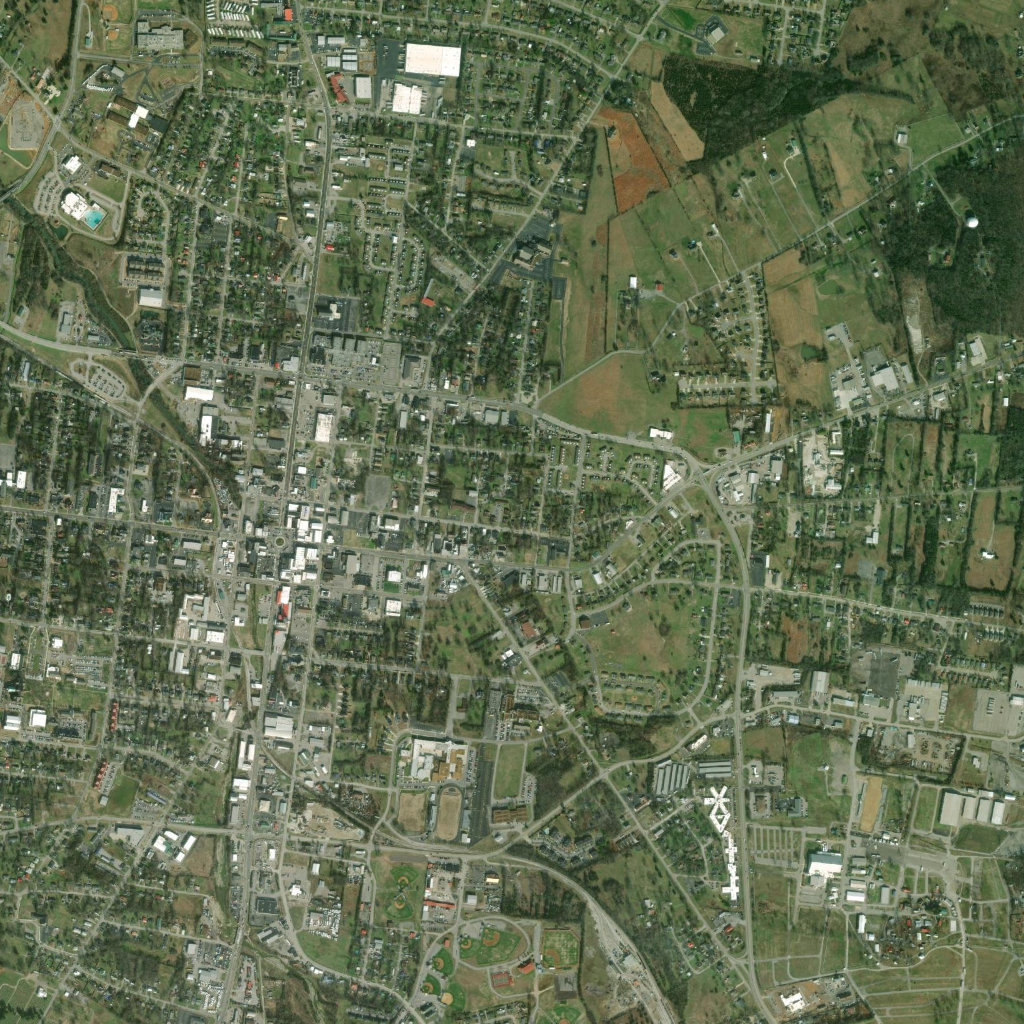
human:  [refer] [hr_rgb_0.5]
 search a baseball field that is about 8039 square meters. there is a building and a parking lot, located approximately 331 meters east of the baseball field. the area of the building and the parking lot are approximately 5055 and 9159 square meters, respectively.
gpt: <box>[[77, 75, 80, 78, 0]]</box>